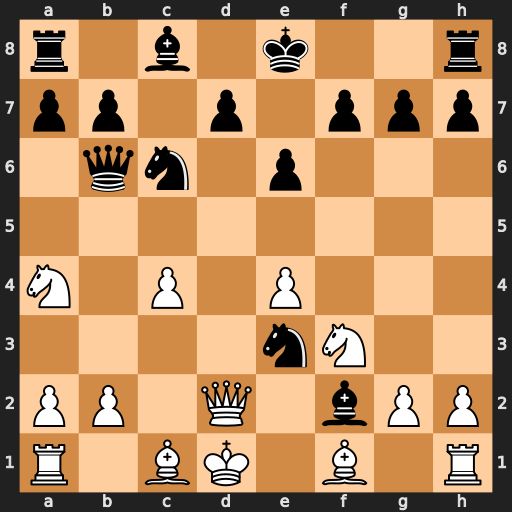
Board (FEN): r1b1k2r/pp1p1ppp/1qn1p3/8/N1P1P3/4nN2/PP1Q1bPP/R1BK1B1R
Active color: w
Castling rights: kq
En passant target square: -
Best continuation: Ke2 Qa6 Kxf2